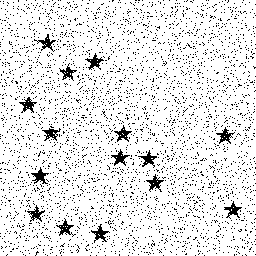
Squares: 0
Triangles: 0
Stars: 15
Total shapes: 15